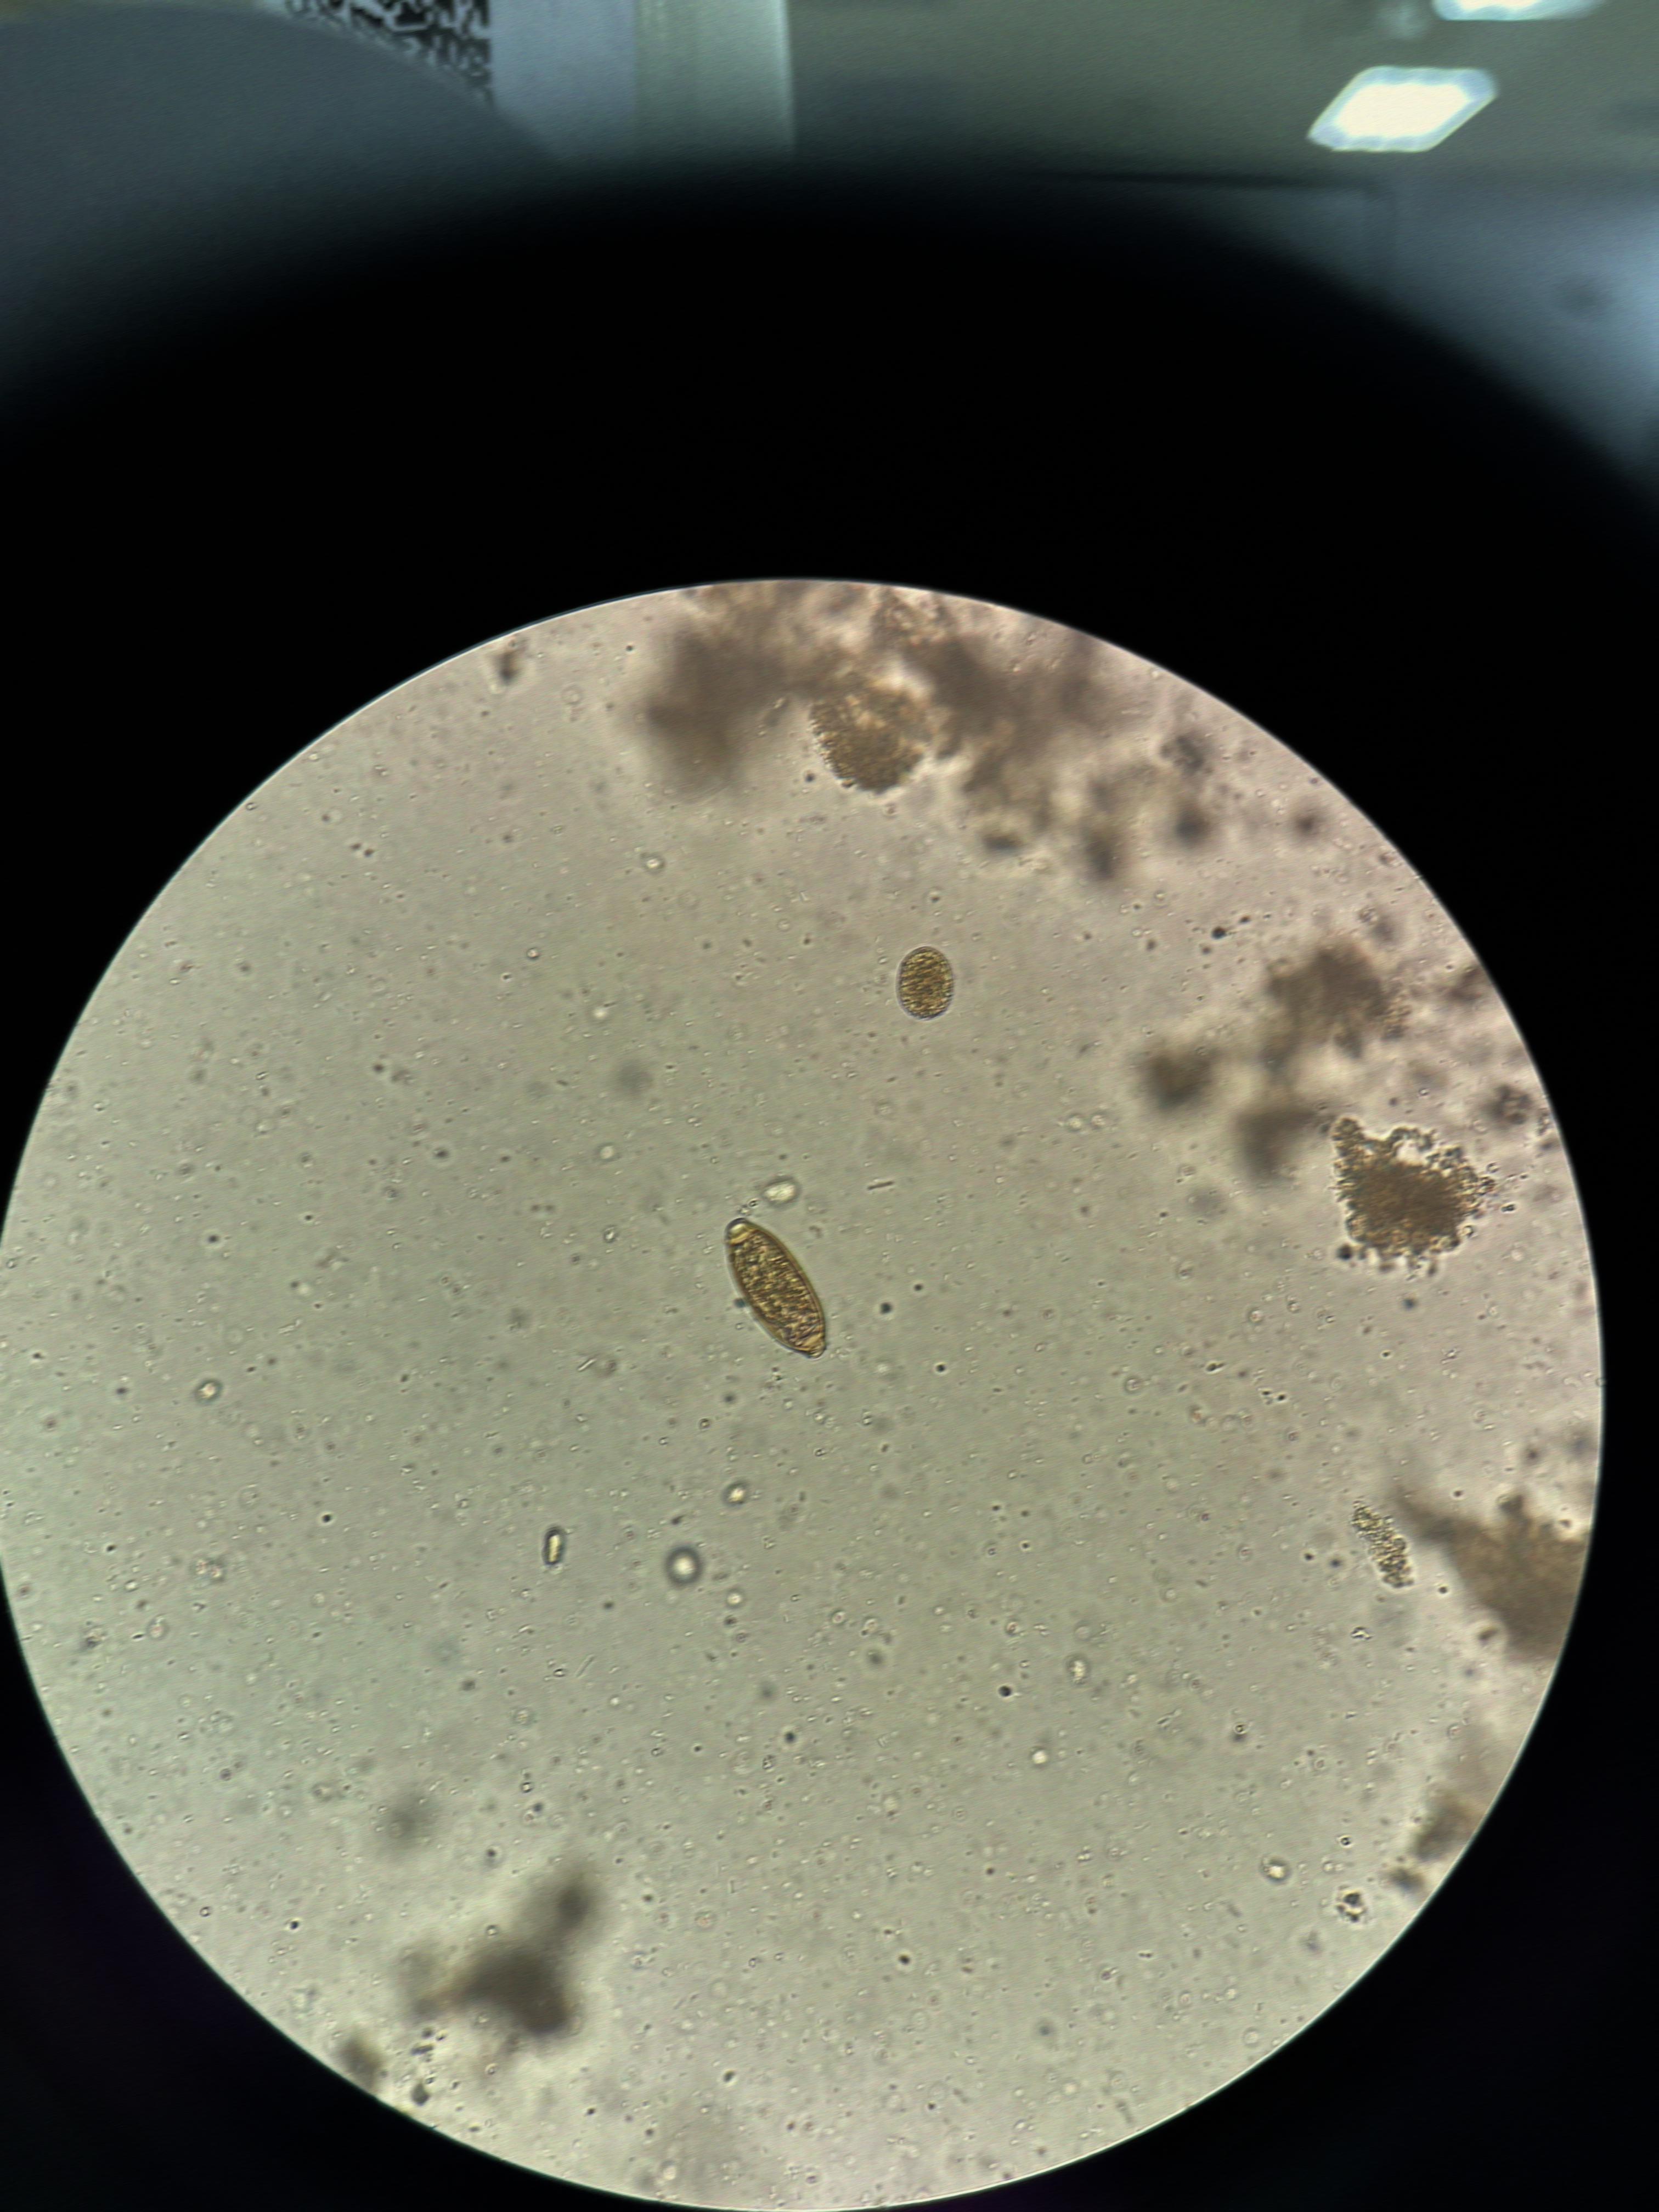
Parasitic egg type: Trichuris trichiura